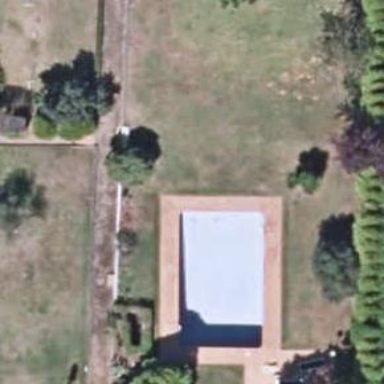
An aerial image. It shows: Swimming pool located in leisure land.